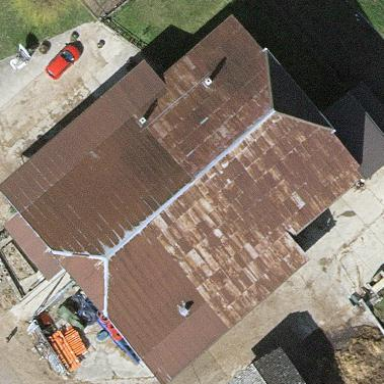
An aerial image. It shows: Cowshed building.